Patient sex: M
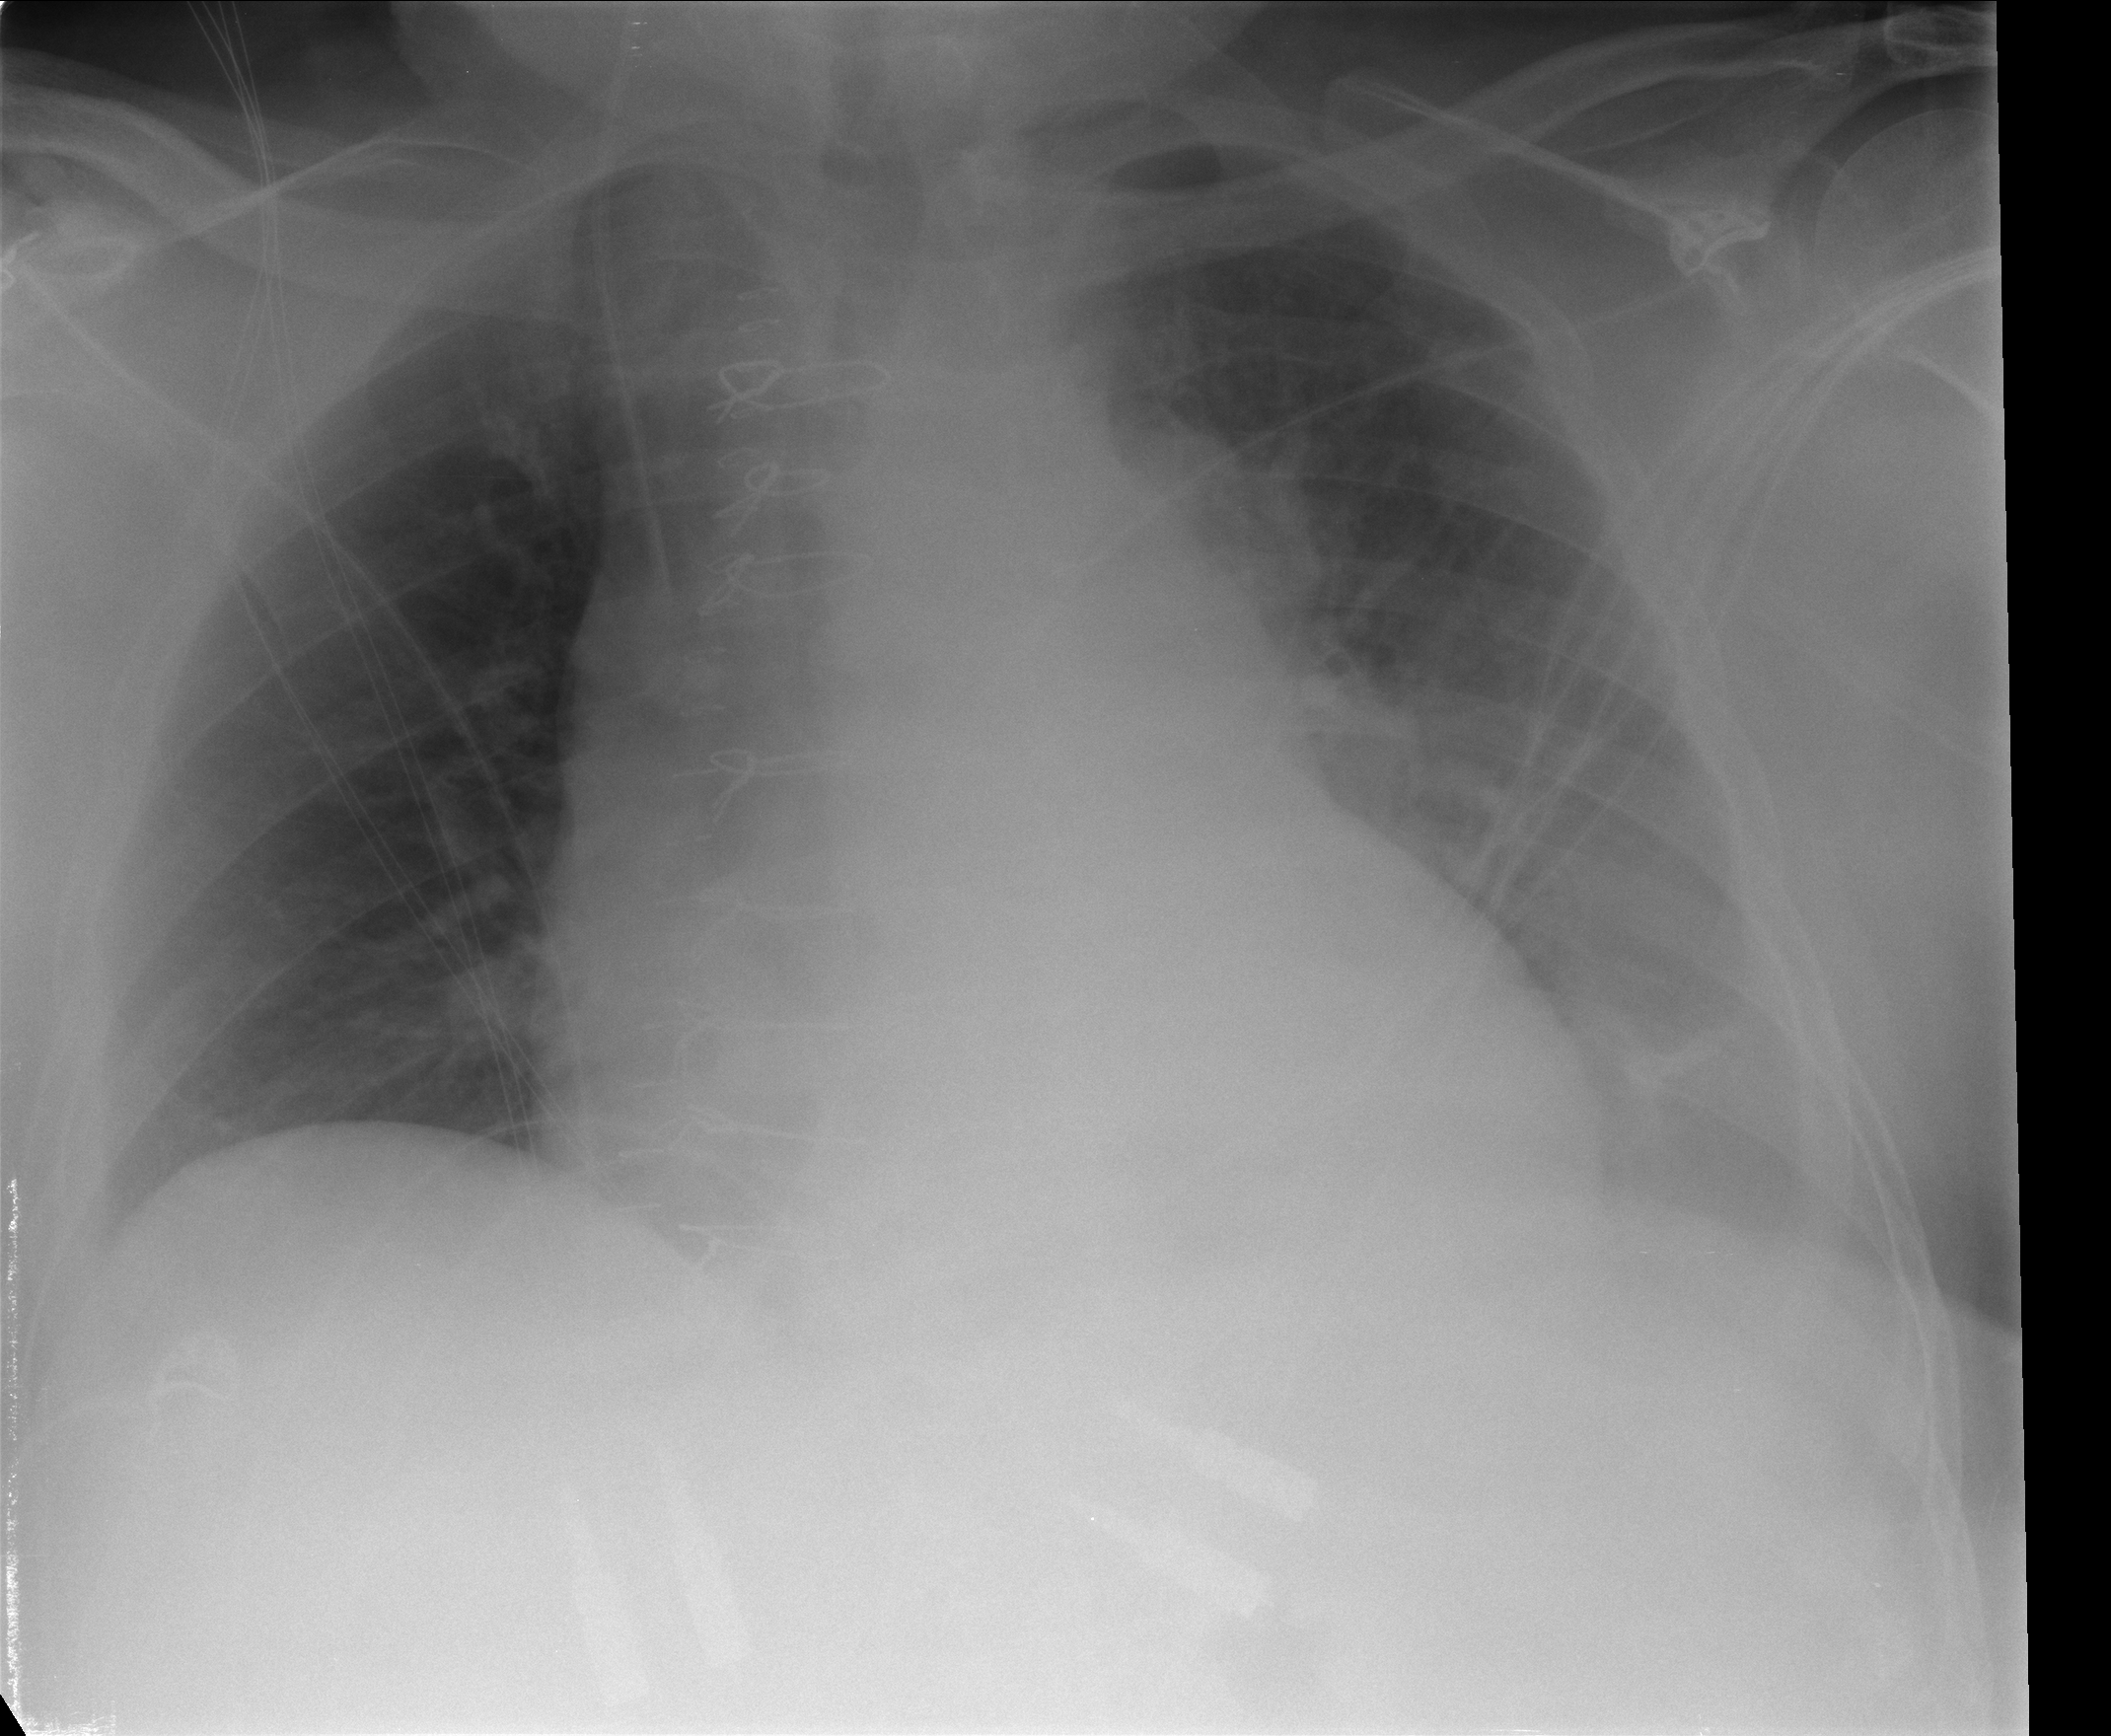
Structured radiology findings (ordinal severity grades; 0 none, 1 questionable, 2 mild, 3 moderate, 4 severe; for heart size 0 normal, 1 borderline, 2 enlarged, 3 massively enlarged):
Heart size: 2
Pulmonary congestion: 2
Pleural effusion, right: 1
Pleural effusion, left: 2
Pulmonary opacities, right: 1
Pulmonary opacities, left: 2
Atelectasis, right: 2
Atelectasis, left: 2